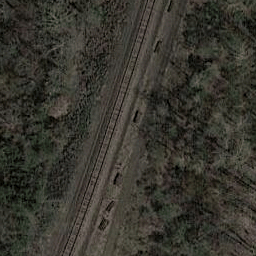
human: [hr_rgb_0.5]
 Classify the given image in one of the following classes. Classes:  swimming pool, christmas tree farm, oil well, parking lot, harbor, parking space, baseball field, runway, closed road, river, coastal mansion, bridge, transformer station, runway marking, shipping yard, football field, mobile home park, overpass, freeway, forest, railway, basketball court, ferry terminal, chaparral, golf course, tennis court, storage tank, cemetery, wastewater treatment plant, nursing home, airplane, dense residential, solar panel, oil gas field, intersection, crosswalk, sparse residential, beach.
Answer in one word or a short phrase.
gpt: railway